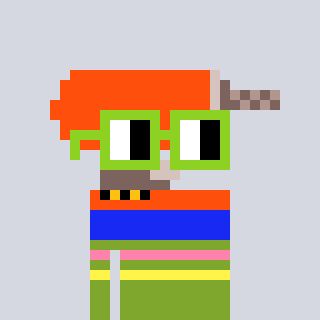
a pixel art character with square light green glasses, a drill-shaped head and a slimegreen-colored body on a cool background